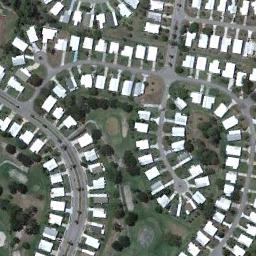
Label: residential